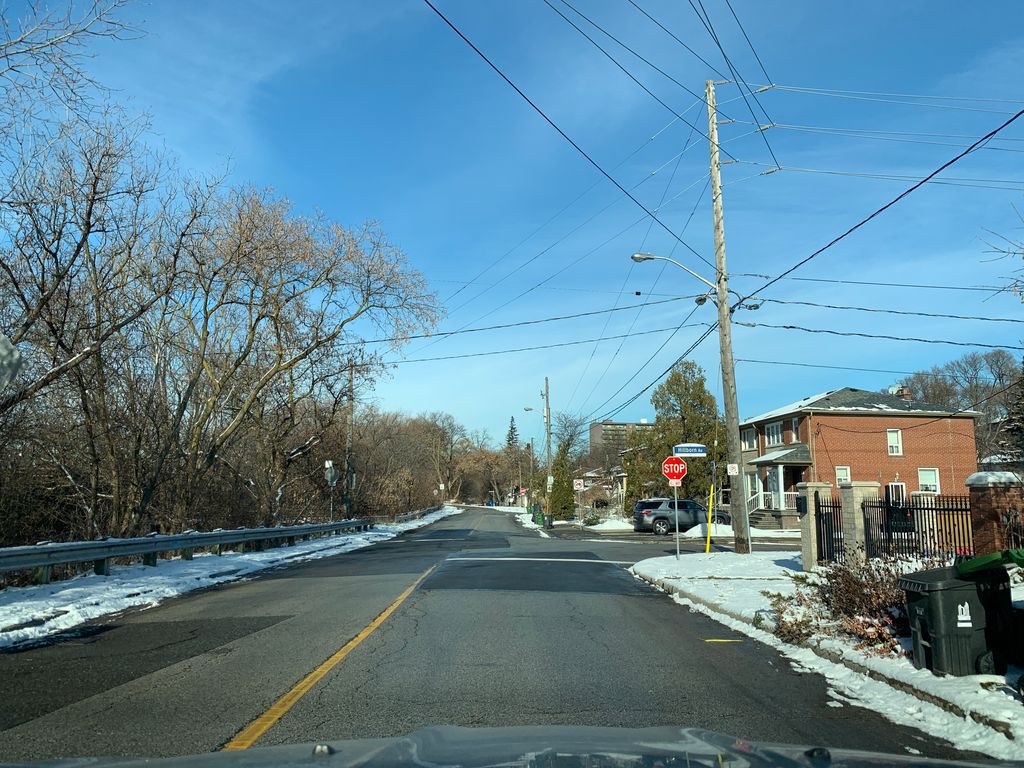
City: toronto